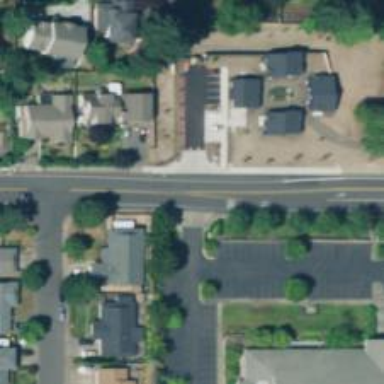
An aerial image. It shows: Secondary road with asphalt surface and sidewalk on the left.